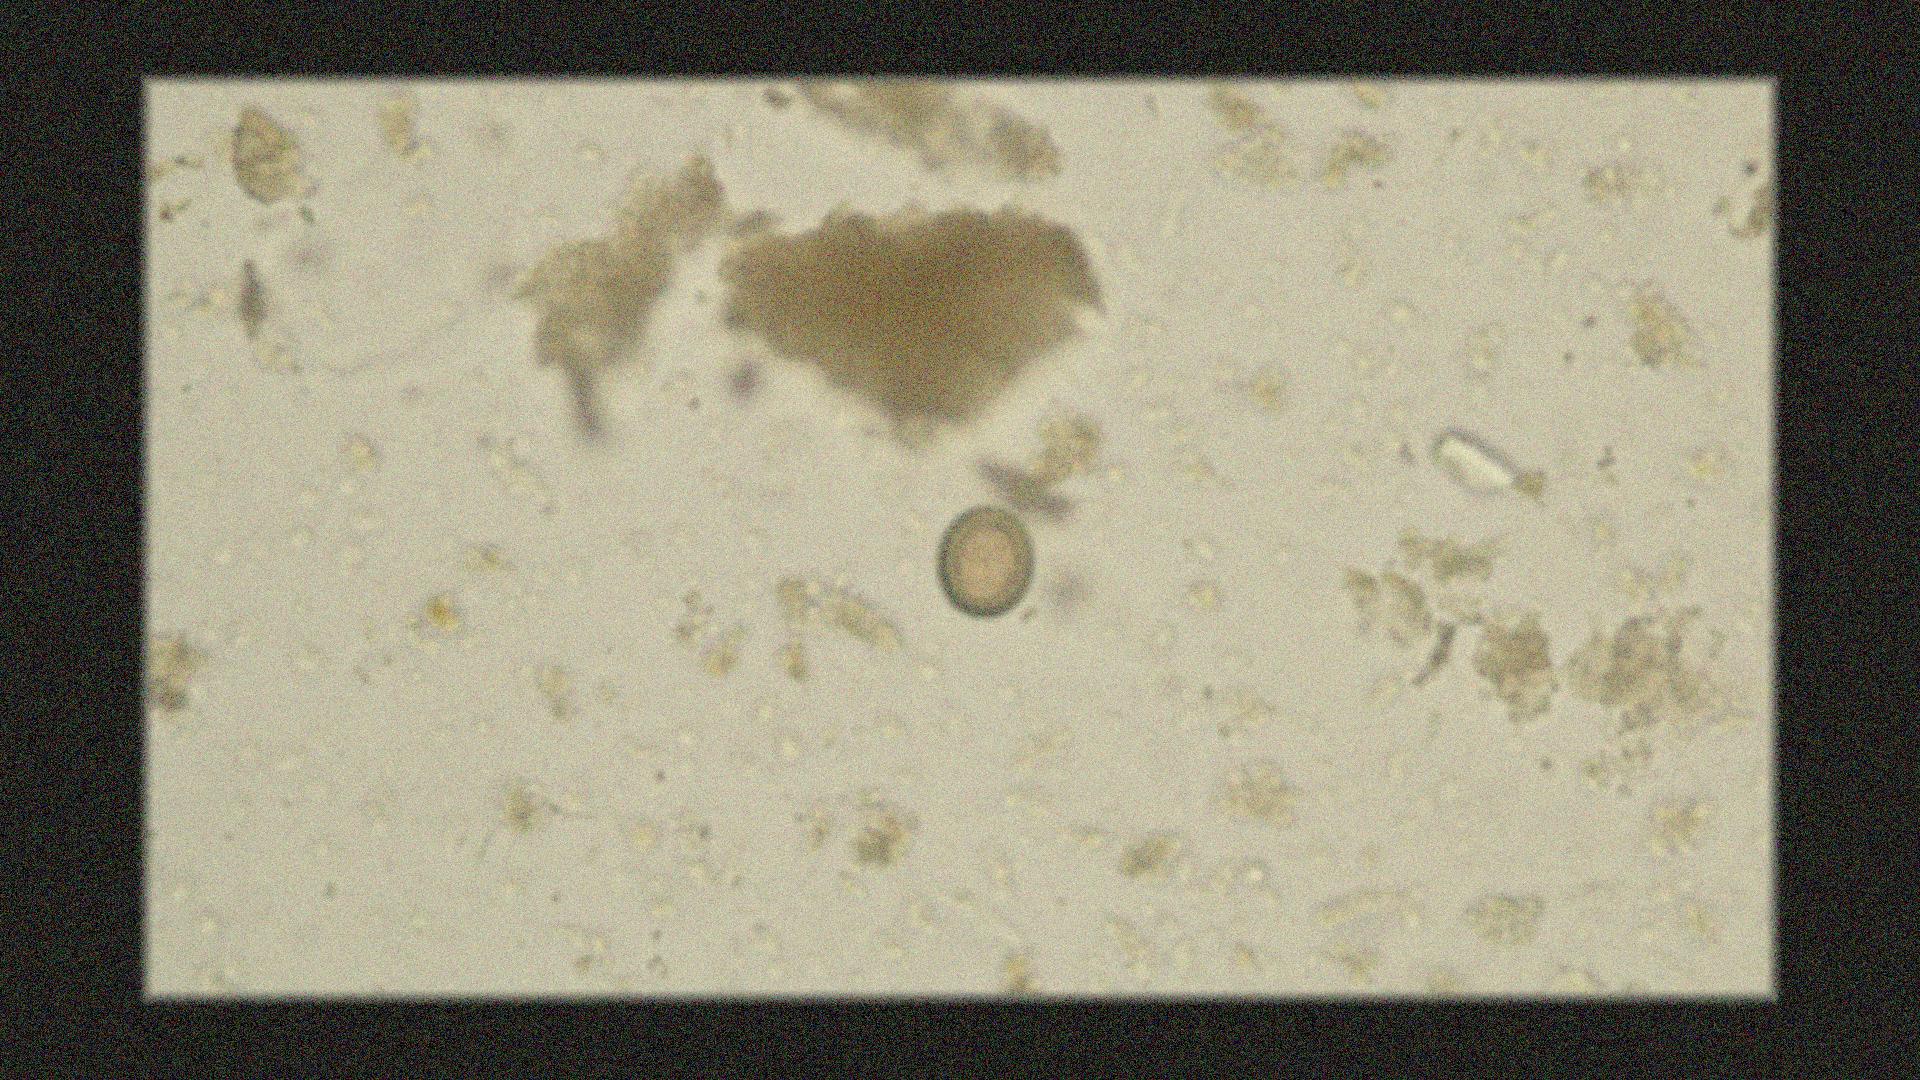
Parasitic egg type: Taenia spp. egg